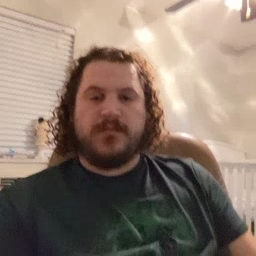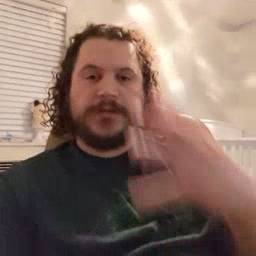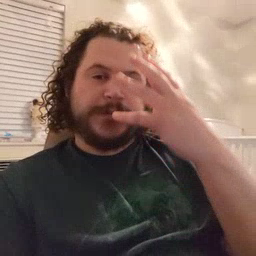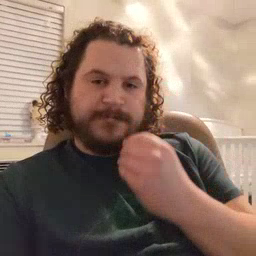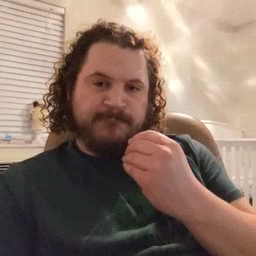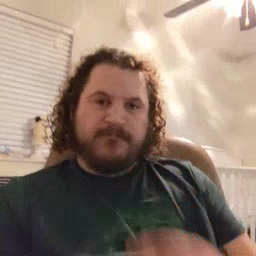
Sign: sleep